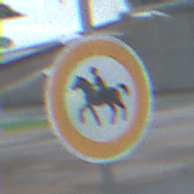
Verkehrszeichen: VerbotReiter
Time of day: Midday
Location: Outdoor (Suburban)
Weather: Overcast
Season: NotSpecified
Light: Natural